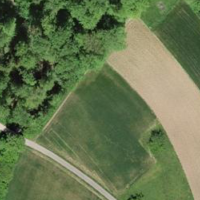
EUNIS habitat code: 25
Species observed at this site:
Lamium galeobdolon